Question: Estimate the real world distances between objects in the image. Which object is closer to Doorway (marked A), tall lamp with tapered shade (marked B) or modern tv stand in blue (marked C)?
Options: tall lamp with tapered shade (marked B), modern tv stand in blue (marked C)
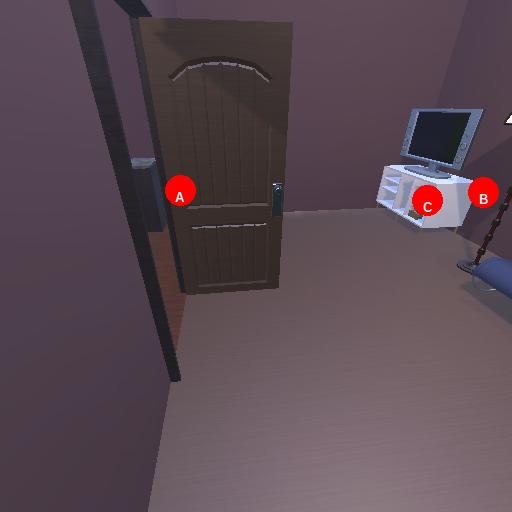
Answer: tall lamp with tapered shade (marked B)